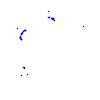
Particle: proton